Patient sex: M
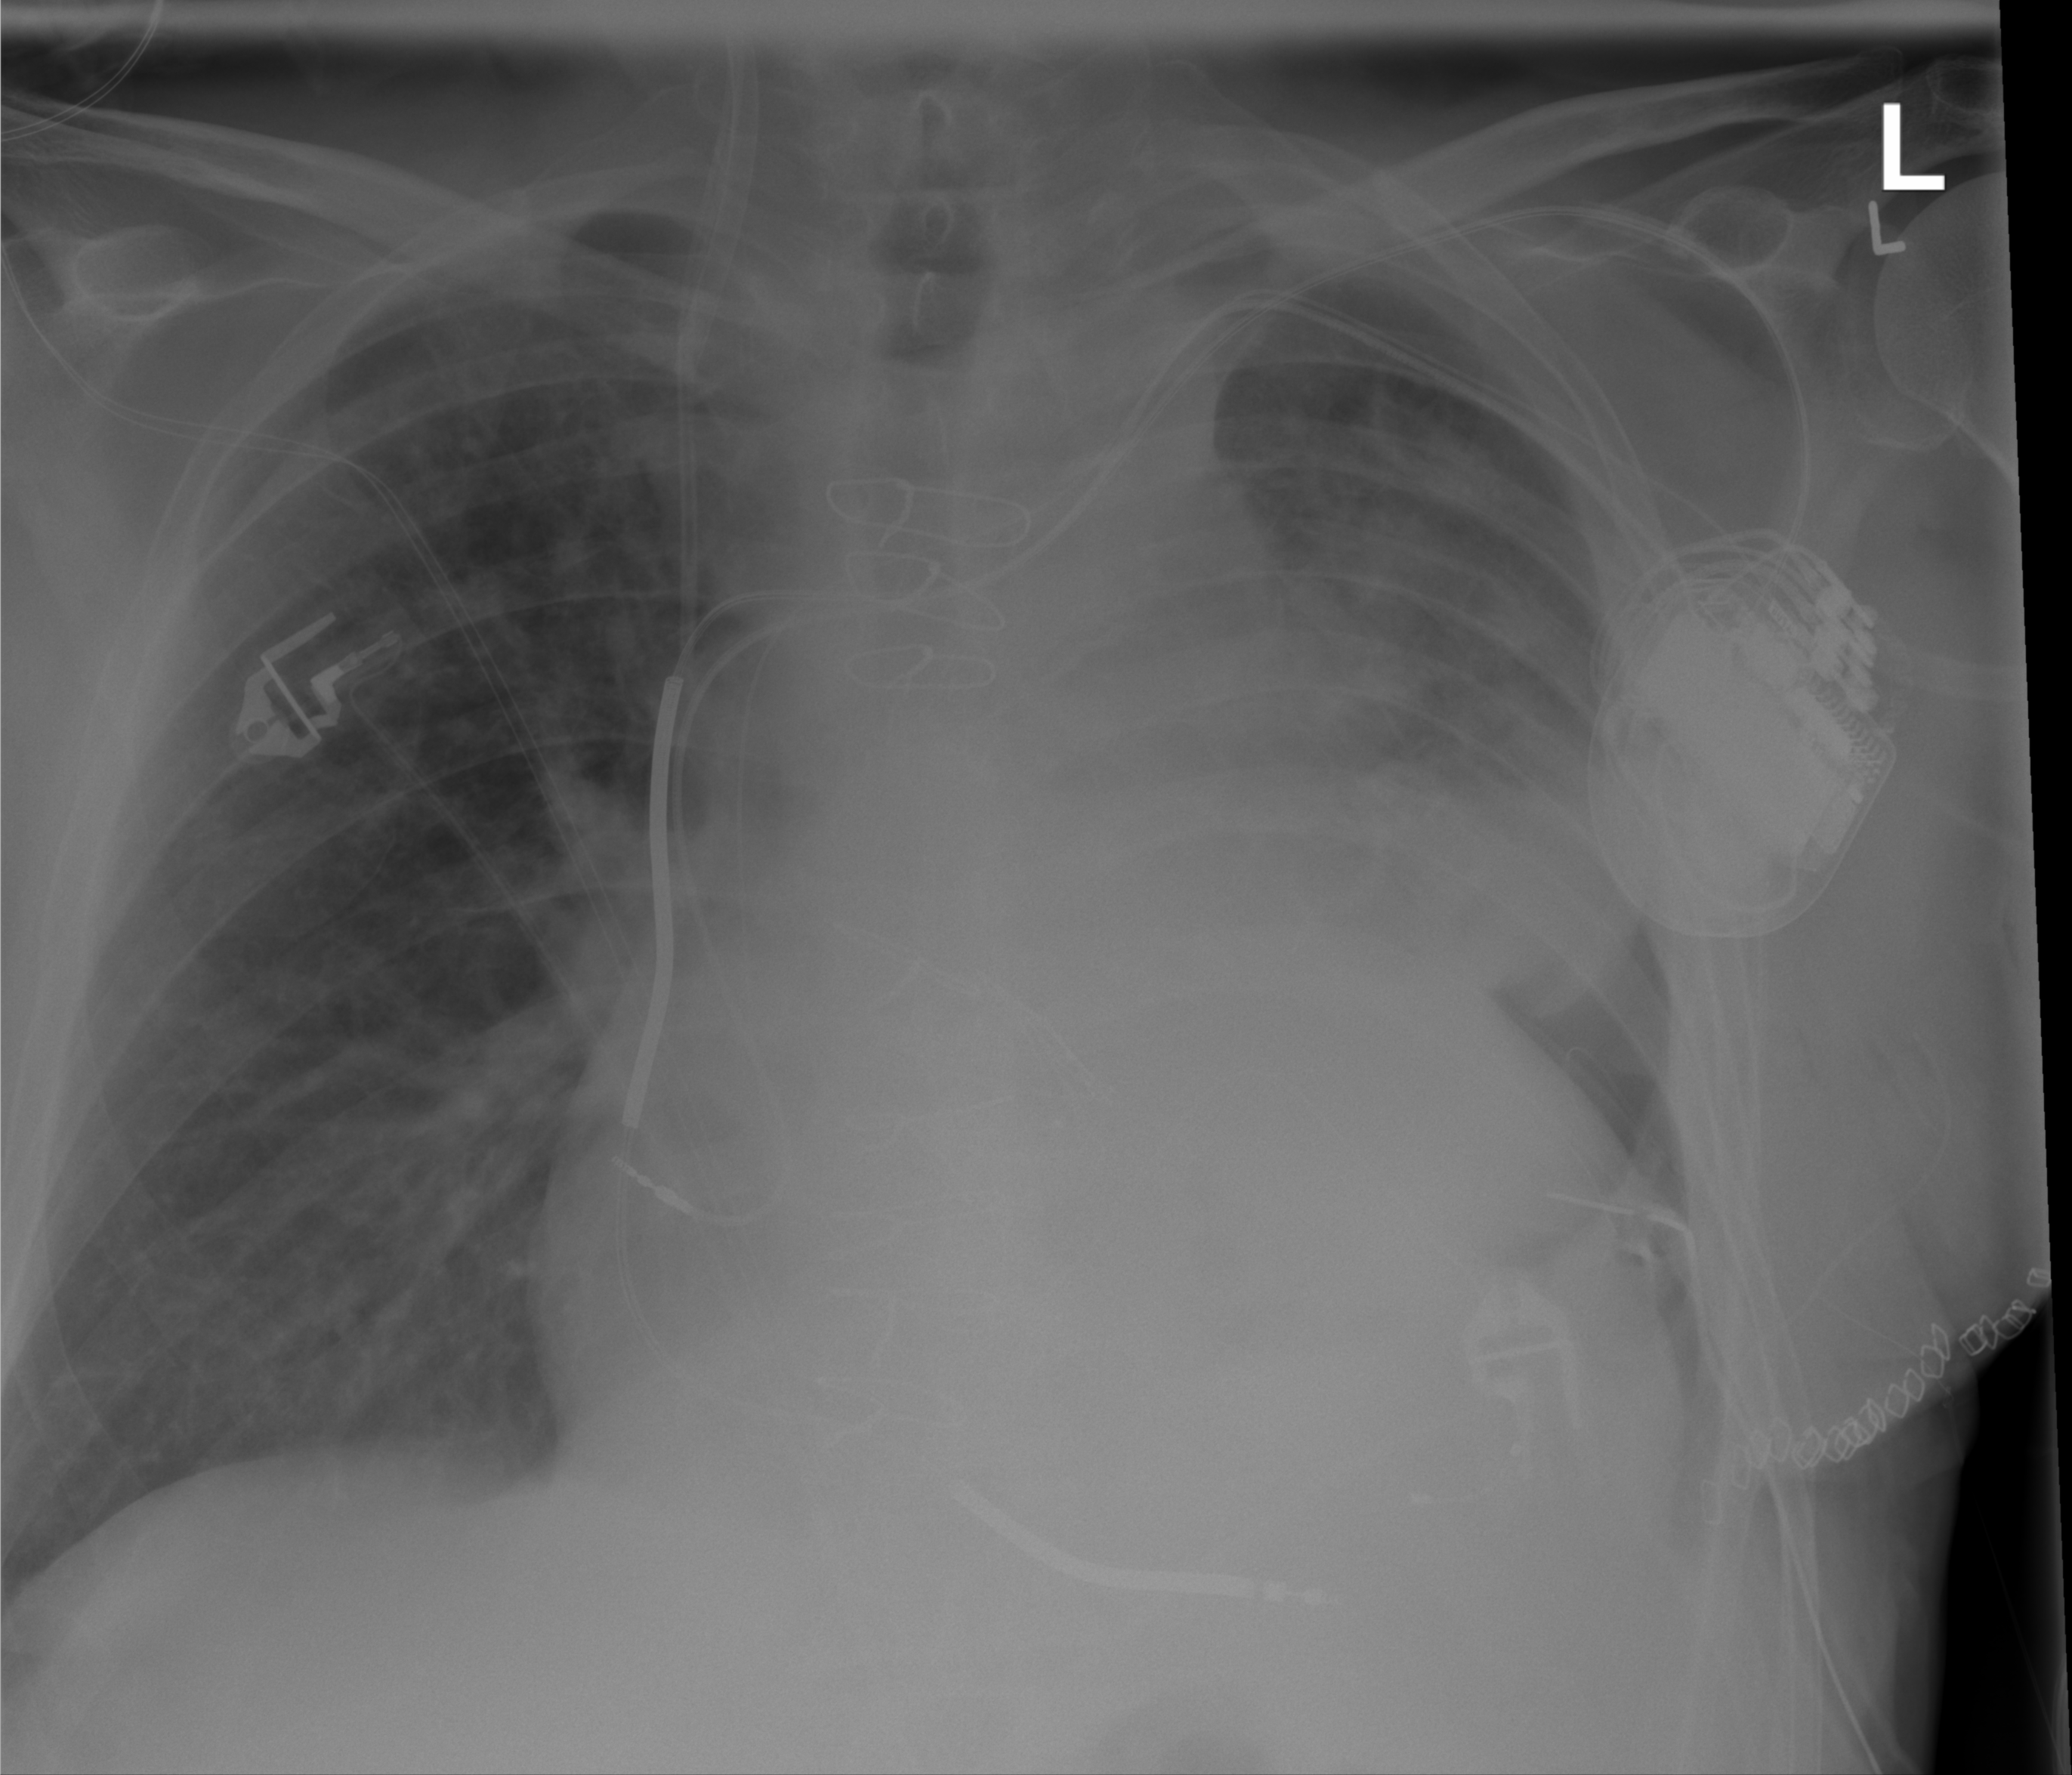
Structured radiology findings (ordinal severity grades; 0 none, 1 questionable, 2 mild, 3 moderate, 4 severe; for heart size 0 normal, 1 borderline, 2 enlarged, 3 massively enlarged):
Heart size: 3
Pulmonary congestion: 2
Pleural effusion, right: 0
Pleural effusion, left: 0
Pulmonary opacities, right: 1
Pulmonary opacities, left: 2
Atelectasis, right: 0
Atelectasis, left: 3